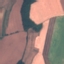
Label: AnnualCrop